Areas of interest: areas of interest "Industrial"
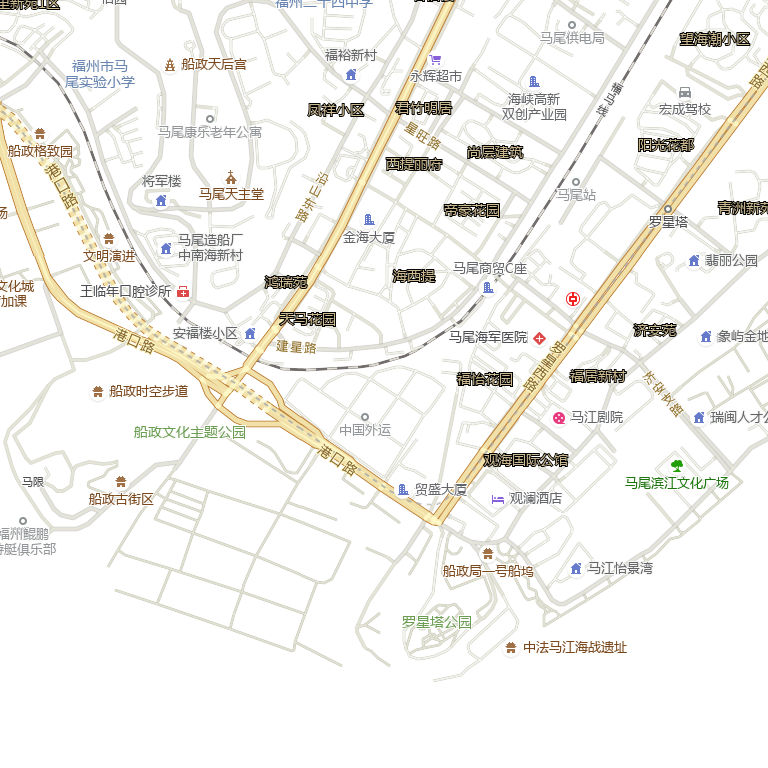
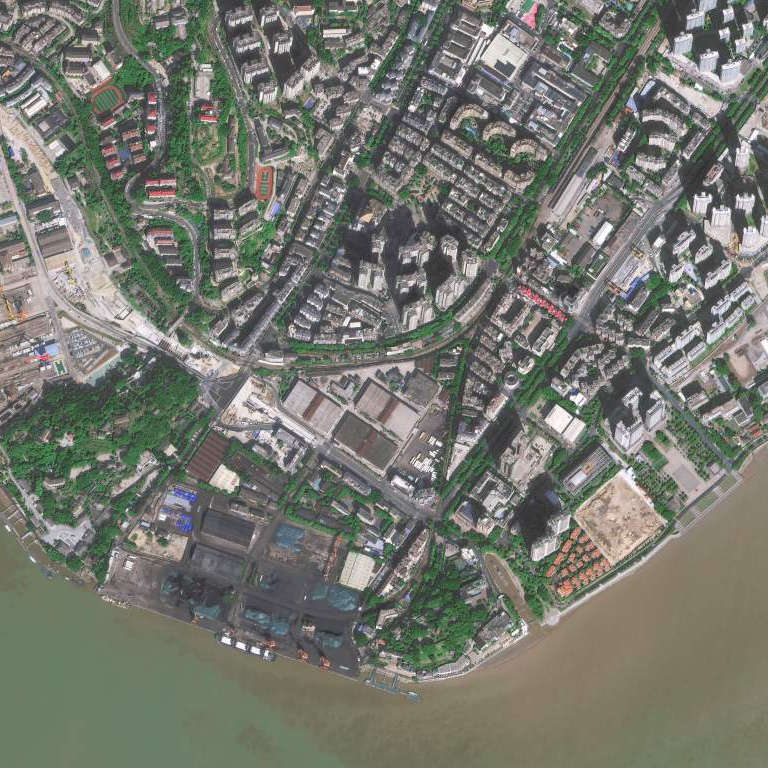